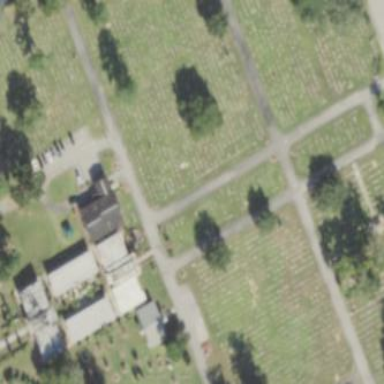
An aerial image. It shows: Cemetery.